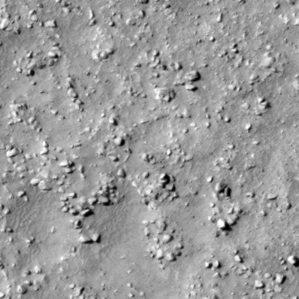
Label: non_frost